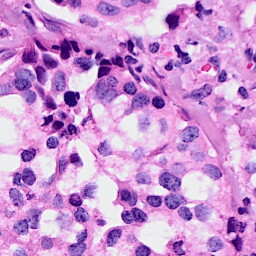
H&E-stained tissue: Breast